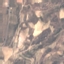
Land use / land cover: PermanentCrop